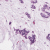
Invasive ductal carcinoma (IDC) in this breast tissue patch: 1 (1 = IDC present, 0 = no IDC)